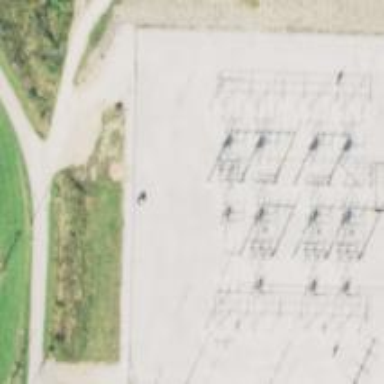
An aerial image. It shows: Switch for power supply.